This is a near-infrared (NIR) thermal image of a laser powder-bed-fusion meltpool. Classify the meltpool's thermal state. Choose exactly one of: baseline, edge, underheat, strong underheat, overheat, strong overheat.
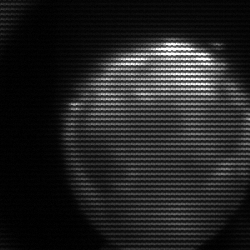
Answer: edge